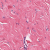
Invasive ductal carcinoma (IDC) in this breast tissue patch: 0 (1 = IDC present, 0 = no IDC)